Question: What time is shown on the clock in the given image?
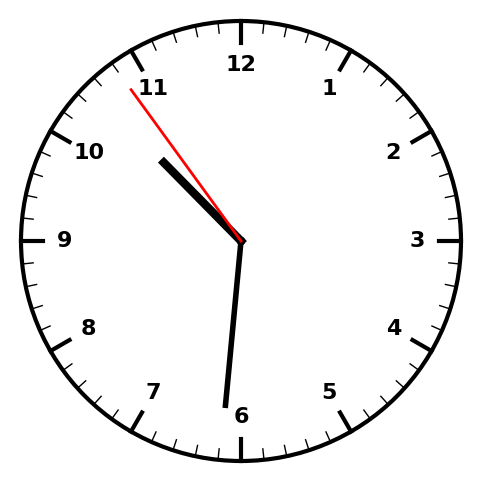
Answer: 10:30:54